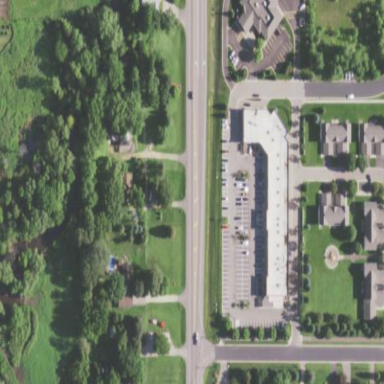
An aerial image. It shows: Commercial area.